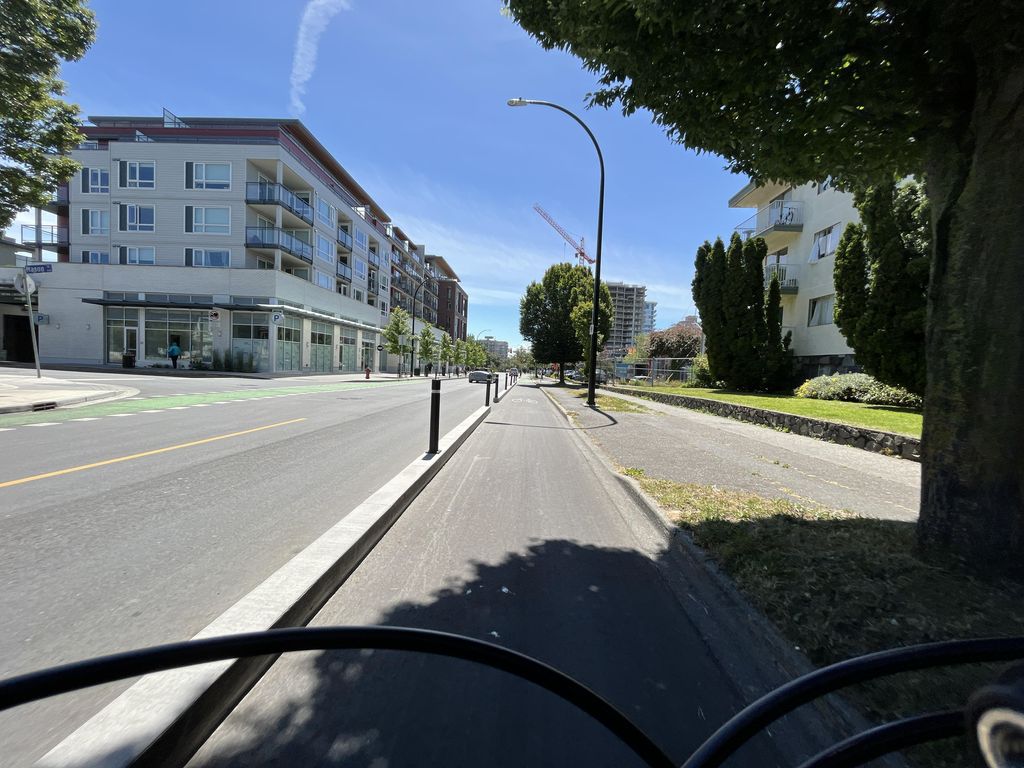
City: victoria